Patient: sex M, age 26
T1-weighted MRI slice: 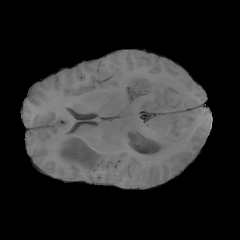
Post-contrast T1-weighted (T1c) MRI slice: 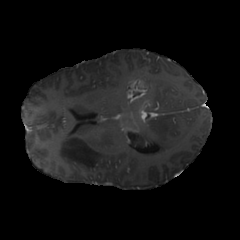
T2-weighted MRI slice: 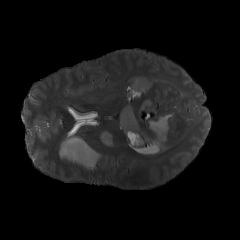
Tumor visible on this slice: yes
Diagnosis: Astrocytoma, IDH-mutant
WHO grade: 4